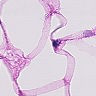
Metastatic tissue present: no